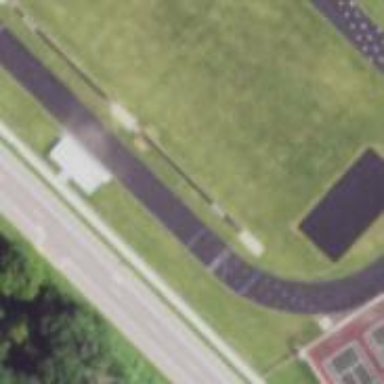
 graded as grade1. It is track in the land designated for leisure activities."